Question: I am getting this error and I don't know how to fix it. I searched, and found solutions like setting the theme and changing it, even duplicate libraries but nothing fixed it!
My Error:

My Manifest:
'''
<?xml version="1.0" encoding="utf-8"?>
<manifest xmlns:android="http://schemas.android.com/apk/res/android"
package="com.company.app">
<uses-permission android:name="android.permission.INTERNET" />
<uses-permission android:name="android.permission.ACCESS_NETWORK_STATE" />
<uses-permission android:name="com.android.vending.BILLING" />
<application
android:allowBackup="true"
android:icon="@drawable/icon"
android:label="@string/app_name"
android:supportsRtl="true"
android:theme="@style/AppTheme">
<activity android:name=".MainActivity">
<intent-filter>
<action android:name="android.intent.action.MAIN" />
<category android:name="android.intent.category.LAUNCHER" />
</intent-filter>
<intent-filter>
<action android:name="SLUITEN" />
</intent-filter>
</activity>
<activity
android:name=".CustomSettings"
android:label="@string/title_activity_custom_settings"
android:theme="@style/AppTheme" />
<activity android:name=".aantekeningen.Aantekeningen" />
<activity
android:name="com.example.avjindersinghsekhon.minimaltodo.MainActivity"
android:theme="@style/AppThemed"
android:launchMode="singleTop"
android:screenOrientation="portrait"
/>
<activity android:name="com.example.avjindersinghsekhon.minimaltodo.AddToDoActivity"
android:screenOrientation="portrait"
android:parentActivityName="com.example.avjindersinghsekhon.minimaltodo.MainActivity"
/>
<activity android:name="com.example.avjindersinghsekhon.minimaltodo.AboutActivity"
android:label="@string/app_name"
android:parentActivityName="com.example.avjindersinghsekhon.minimaltodo.MainActivity"
/>
<activity android:name="com.example.avjindersinghsekhon.minimaltodo.ReminderActivity"
android:label="@string/app_name"
/>
<service android:name="com.example.avjindersinghsekhon.minimaltodo.TodoNotificationService"
/>
<service android:name="com.example.avjindersinghsekhon.minimaltodo.DeleteNotificationService"
/>
<activity android:name="com.example.avjindersinghsekhon.minimaltodo.SettingsActivity"
android:parentActivityName="com.example.avjindersinghsekhon.minimaltodo.MainActivity"
/>
<receiver android:name=".ScheduleWidget">
<intent-filter>
<action android:name="android.appwidget.action.APPWIDGET_UPDATE" />
</intent-filter>
<meta-data
android:name="android.appwidget.provider"
android:resource="@xml/schedule_widget_info" />
</receiver>
<activity
android:name=".CustomHours"
android:label="Aangepaste uren"
android:theme="@style/AppTheme"
android:windowSoftInputMode="stateAlwaysHidden" />
</application>
</manifest>
'''
My layout XML File
'''
<include layout="@layout/base_toolbar"/>
<android.support.design.widget.CoordinatorLayout
android:id="@+id/myCoordinatorLayout"
android:layout_width="match_parent"
android:gravity="center"
android:layout_height="match_parent"
>
<LinearLayout
android:id="@+id/toDoEmptyView"
android:orientation="vertical"
android:gravity="center"
android:layout_width="match_parent"
android:layout_height="match_parent">
<ImageView
android:src="@drawable/empty_view_bg"
android:layout_width="100dp"
android:layout_height="100dp" />
<TextView
android:text="@string/no_to_dos"
android:textColor="@color/secondary_text"
android:textSize="16sp"
android:paddingTop="4dp"
android:paddingBottom="8dp"
android:gravity="center"
android:layout_width="match_parent"
android:layout_height="wrap_content" />
</LinearLayout>
<android.support.design.widget.AppBarLayout
android:layout_width="match_parent"
android:layout_height="wrap_content"
app:elevation="0dp"
android:elevation="0dp"
>
<include layout="@layout/base_toolbar"/>
</android.support.design.widget.AppBarLayout>
<!--<include layout="@layout/base_toolbar"/>-->
<!--</android.support.design.widget.AppBarLayout>-->
<com.example.avjindersinghsekhon.minimaltodo.RecyclerViewEmptySupport
app:layout_behavior="@string/appbar_scrolling_view_behavior"
android:id="@+id/toDoRecyclerView"
android:layout_width="match_parent"
android:layout_height="match_parent"/>
<android.support.design.widget.FloatingActionButton
android:src="@drawable/ic_add_white_24dp"
android:id="@+id/addToDoItemFAB"
android:layout_width="wrap_content"
android:layout_height="wrap_content"
android:layout_margin="16dp"
app:layout_anchor="@id/myCoordinatorLayout"
app:layout_anchorGravity="bottom|right|end"
app:layout_behavior="com.example.avjindersinghsekhon.minimaltodo.ScrollingFABBehaviour"
/>
</android.support.design.widget.CoordinatorLayout>
</LinearLayout>
'''
My styles.xml
'''
<resources>
<style name="AppTheme" parent="Theme.AppCompat.Light.NoActionBar">
<item name="colorPrimary">@color/colorPrimary</item>
<item name="colorPrimaryDark">@color/colorPrimaryDark</item>
<item name="colorAccent">@color/colorAccent</item>
</style>
<style name="AppThemeGrey" parent="Theme.AppCompat.Light.NoActionBar">
<item name="colorPrimary">@color/colorGrey</item>
<item name="colorPrimaryDark">@color/colorPrimaryDark</item>
<item name="colorAccent">@color/colorAccent</item>
<item name="android:windowActionBar">false</item>
</style>
<style name="MyRandomTheme" parent="Theme.AppCompat.Light.NoActionBar">
<item name="colorPrimary">@color/amber</item>
<item name="colorPrimaryDark">@color/amberPressed</item>
<item name="colorAccent">@color/amber</item>
</style>
<style name="MyCustomTabLayout" parent="Widget.Design.TabLayout">
<item name="android:textColor">#ff9800</item>
</style>
<style name="AppTheme.AppBarOverlay" parent="ThemeOverlay.AppCompat.Dark.ActionBar" />
<style name="AppTheme.PopupOverlay" parent="ThemeOverlay.AppCompat.Light" />
<style name="CustomStyle" parent="Theme.AppCompat.NoActionBar">
<item name="colorAccent">@color/colorAccent</item>
<item name="colorPrimary">@color/colorPrimary</item>
<item name="colorPrimaryDark">@color/colorPrimaryDark</item>
<item name="colorSwitchThumbNormal">@color/grey300</item>
<item name="android:colorForeground">@color/grey600</item>
</style>
<style name="CustomStyle.DarkTheme" parent="Theme.AppCompat">
<item name="windowNoTitle">true</item>
<item name="windowActionBar">false</item>
<item name="colorAccent">@color/amber</item>
<item name="colorPrimary">@color/colorPrimary</item>
<item name="colorPrimaryDark">@color/colorPrimaryDark</item>
<item name="colorSwitchThumbNormal">@color/grey300</item>
<item name="android:colorForeground">@color/grey600</item>
</style>
<style name="PopupMenuLight" parent="Widget.AppCompat.PopupMenu">
<item name="android:popupBackground">@android:color/black</item>
</style>
<style name="OverflowThreeDotsWhite" parent="Widget.AppCompat.Light.ActionButton.Overflow">
<item name="android:src">@drawable/ic_menu_overflow_light</item>
</style>
<style name="ToolBarTheme" parent="Widget.AppCompat.Toolbar">
<item name="titleTextAppearance">@style/ToolbarTitleTextAppearanceLight</item>
</style>
<style name="ToolbarTitleTextAppearanceLight" parent="Base.TextAppearance.AppCompat.Widget.ActionBar.Title">
<item name="android:textColor">@android:color/white</item>
</style>
<style name="ToolbarTitleTextAppearanceDark" parent="Base.TextAppearance.AppCompat.Widget.ActionBar.Title">
<item name="android:textColor">@color/amber</item>
</style>
<style name="CustomStyle.LightTheme" parent="Theme.AppCompat.Light">
<item name="actionOverflowButtonStyle">@style/OverflowThreeDotsWhite</item>
<item name="toolbarStyle">@style/ToolBarTheme</item>
<item name="popupMenuStyle">@style/PopupMenuLight</item>
<item name="windowNoTitle">true</item>
<item name="windowActionBar">false</item>
<item name="colorAccent">@color/colorAccent</item>
<item name="colorPrimary">@color/colorPrimary</item>
<item name="colorPrimaryDark">@color/colorPrimaryDark</item>
<item name="colorSwitchThumbNormal">@color/grey300</item>
<item name="android:colorForeground">@color/grey600</item>
</style>
<style name="CustomToolbar" parent="Widget.AppCompat.ActionBar">
<item name="theme">@style/CustomToolbarTheme</item>
</style>
<style name="CustomToolbarTheme" parent="ThemeOverlay.AppCompat.ActionBar">
<item name="android:textColorPrimary">@color/secondary_text</item>
</style>
<style name="CustomCheckbox" parent="Widget.AppCompat.CompoundButton.CheckBox">
<item name="android:button">@color/amber</item>
</style>
<style name="AppTheme.ToolBarPadding" parent="Theme.AppCompat.Light.NoActionBar">
<item name="toolbarStyle">@style/myToolBarStyle</item>
</style>
<style name="CustomDialog" parent="Base.Theme.AppCompat.Light.Dialog">
<item name="colorAccent">@color/colorPrimary</item>
</style>
<style name="CustomSwitch" parent="Theme.AppCompat.Light.NoActionBar">
<item name="colorSwitchThumbNormal">@color/amber</item>
<item name="android:colorForeground">@color/secondary_text</item>
</style>
<style name="myToolBarStyle" parent="@style/Widget.AppCompat.Toolbar">
<item name="android:paddingRight">32dp</item>
</style>
<style name="FloatingLabelTextAppearance" parent="TextAppearance.AppCompat">
<item name="android:textColor">@android:color/white</item>
</style>
<style name="AppThemed" parent="Theme.AppCompat">
<!-- Customize your theme here. -->
<item name="android:windowActionBar">false</item>
</style>
</resources>
'''
Error when launching app:
'''
FATAL EXCEPTION: main
Process: com.company.app, PID: 31597
java.lang.IllegalStateException: View can not be anchored to the the parent CoordinatorLayout
at android.support.design.widget.CoordinatorLayout$LayoutParams.resolveAnchorView(CoordinatorLayout.java:2526)
at android.support.design.widget.CoordinatorLayout$LayoutParams.findAnchorView(CoordinatorLayout.java:2495)
at android.support.design.widget.CoordinatorLayout.prepareChildren(CoordinatorLayout.java:623)
at android.support.design.widget.CoordinatorLayout.onMeasure(CoordinatorLayout.java:674)
at android.view.View.measure(View.java:17547)
at android.view.ViewGroup.measureChildWithMargins(ViewGroup.java:5535)
at android.widget.LinearLayout.measureChildBeforeLayout(LinearLayout.java:1436)
at android.widget.LinearLayout.measureVertical(LinearLayout.java:722)
at android.widget.LinearLayout.onMeasure(LinearLayout.java:613)
at android.view.View.measure(View.java:17547)
at android.view.ViewGroup.measureChildWithMargins(ViewGroup.java:5535)
at android.widget.FrameLayout.onMeasure(FrameLayout.java:436)
at android.support.v7.widget.ContentFrameLayout.onMeasure(ContentFrameLayout.java:135)
at android.view.View.measure(View.java:17547)
at android.view.ViewGroup.measureChildWithMargins(ViewGroup.java:5535)
at android.widget.LinearLayout.measureChildBeforeLayout(LinearLayout.java:1436)
at android.widget.LinearLayout.measureVertical(LinearLayout.java:722)
at android.widget.LinearLayout.onMeasure(LinearLayout.java:613)
at android.view.View.measure(View.java:17547)
at android.view.ViewGroup.measureChildWithMargins(ViewGroup.java:5535)
at android.widget.FrameLayout.onMeasure(FrameLayout.java:436)
at android.view.View.measure(View.java:17547)
at android.view.ViewGroup.measureChildWithMargins(ViewGroup.java:5535)
at android.widget.LinearLayout.measureChildBeforeLayout(LinearLayout.java:1436)
at android.widget.LinearLayout.measureVertical(LinearLayout.java:722)
at android.widget.LinearLayout.onMeasure(LinearLayout.java:613)
at android.view.View.measure(View.java:17547)
at android.view.ViewGroup.measureChildWithMargins(ViewGroup.java:5535)
at android.widget.FrameLayout.onMeasure(FrameLayout.java:436)
at com.android.internal.policy.impl.PhoneWindow$DecorView.onMeasure(PhoneWindow.java:2615)
at android.view.View.measure(View.java:17547)
at android.view.ViewRootImpl.performMeasure(ViewRootImpl.java:2015)
at android.view.ViewRootImpl.measureHierarchy(ViewRootImpl.java:1173)
at android.view.ViewRootImpl.performTraversals(ViewRootImpl.java:1379)
at android.view.ViewRootImpl.doTraversal(ViewRootImpl.java:1061)
at android.view.ViewRootImpl$TraversalRunnable.run(ViewRootImpl.java:5885)
at android.view.Choreographer$CallbackRecord.run(Choreographer.java:767)
at android.view.Choreographer.doCallbacks(Choreographer.java:580)
at android.view.Choreographer.doFrame(Choreographer.java:550)
at android.view.Choreographer$FrameDisplayEventReceiver.run(Choreographer.java:753)
at android.os.Handler.handleCallback(Handler.java:739)
at android.os.Handler.dispatchMessage(Handler.java:95)
at android.os.Looper.loop(Looper.java:135)
at android.app.ActivityThread.main(ActivityThread.java:5254)
at java.lang.reflect.Method.invoke(Native Method)
at java.lang.reflect.Method.invoke(Method.java:372)
at com.android.internal.os.ZygoteInit$MethodAndArgsCaller.run(ZygoteInit.java:903)
at com.android.internal.os.ZygoteInit.main(ZygoteInit.java:698)
'''
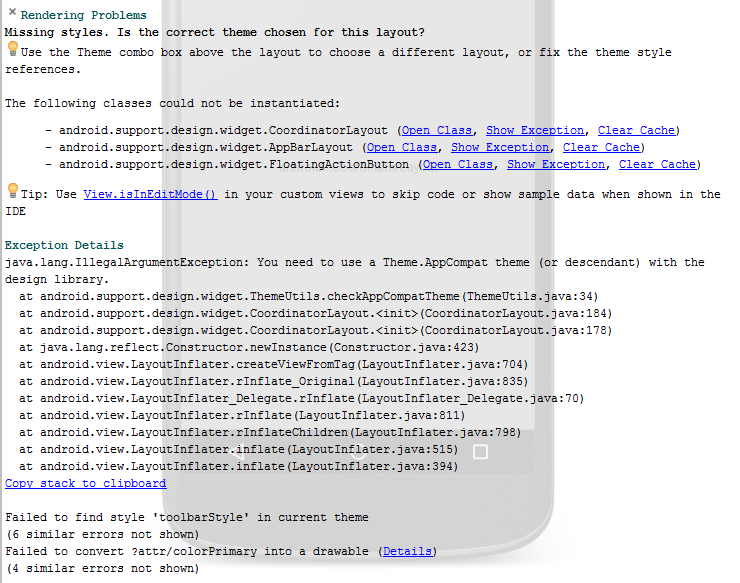
Answer: The solution is:
According to @XaverKapeller "Then give the AppBarLayout an id and refer to it in the app:layout_anchor attribute."
This solution worked
Thank you @XaverKapeller